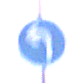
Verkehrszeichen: VorgeschriebeneFahrtrichtungLinks
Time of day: SunriseSunset
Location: Outdoor (Urban)
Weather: Clear
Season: NotSpecified
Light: Natural